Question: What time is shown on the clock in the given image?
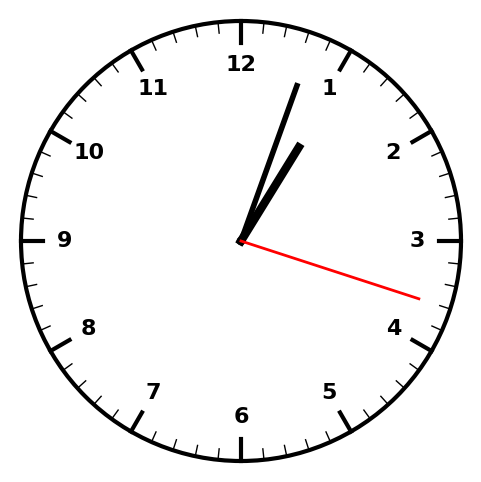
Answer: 01:03:18